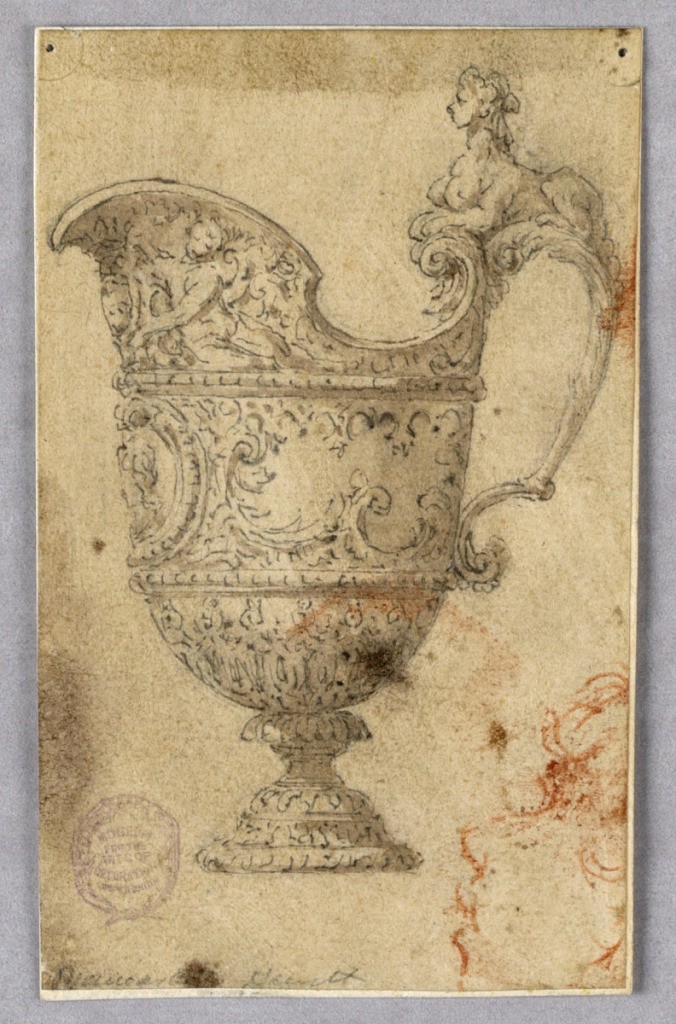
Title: Design for an Ewer
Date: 19th century
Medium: Pen and ink on paper
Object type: Drawing
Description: A footed helmet shaped ewer, spout facing left. On its handles it's a sphinx. Bands of floral decoration. Below of the spout, a portrait medallion. In chalk, lower right: a face shown in profile.